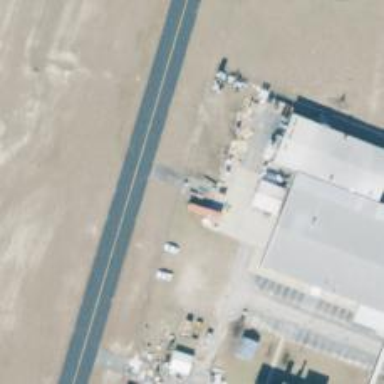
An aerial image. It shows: Image of taxiway at airport.